Aerial crown-view tile of a tropical tree (Barro Colorado Island, Panama), acquired 20250512:
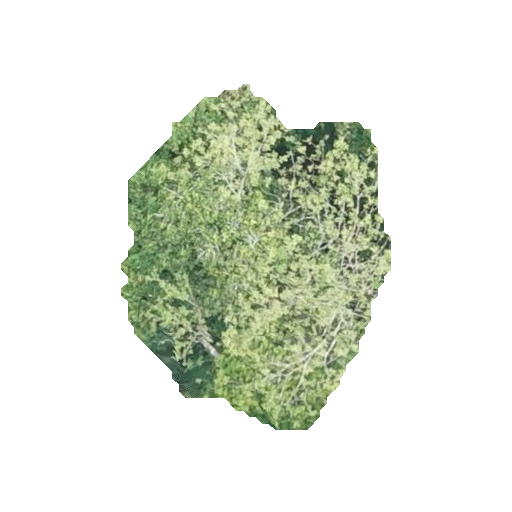
Species: Spondias mombin
GBIF accepted scientific name: Spondias mombin
Crown area: 97.331 m²